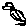
Label: bird